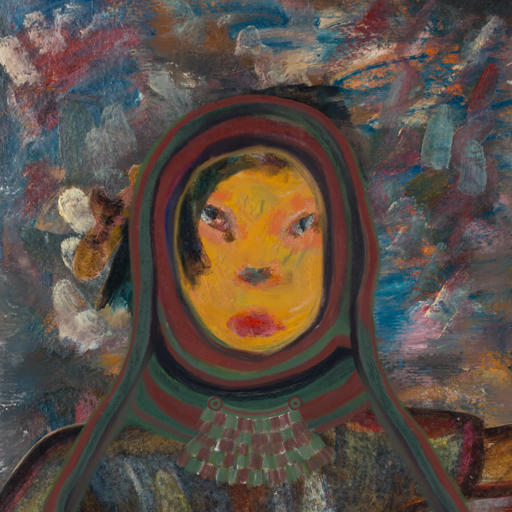
Background: Boggyland, Head And Neck Front: After_Raid, Face Front: Boggyland, Bust: Mosgoul, Hair Front: Pipe, Head Accessory: After_Raid_Scarf, Second Necklace: After_Raid, Necklace: Blank, Baby: Blank